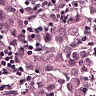
Metastatic tissue present: yes